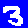
Digit: 3